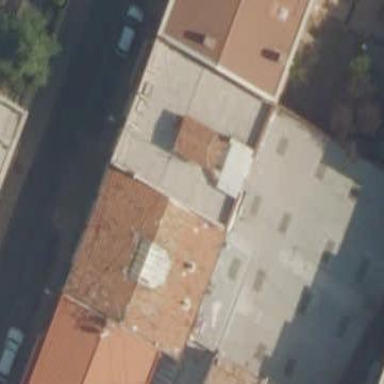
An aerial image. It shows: View of apartment building.